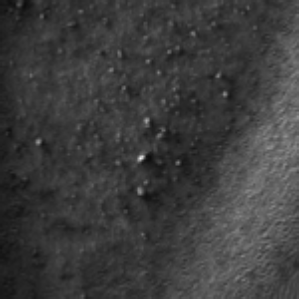
Label: frost